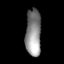
Tissue: lung
Cell type: Myeloid cells
Senescence score: 0.2195
Nuclear area (px): 710
Mean DAPI intensity: 139.159